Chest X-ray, PA view. Patient: 67 years old, sex F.
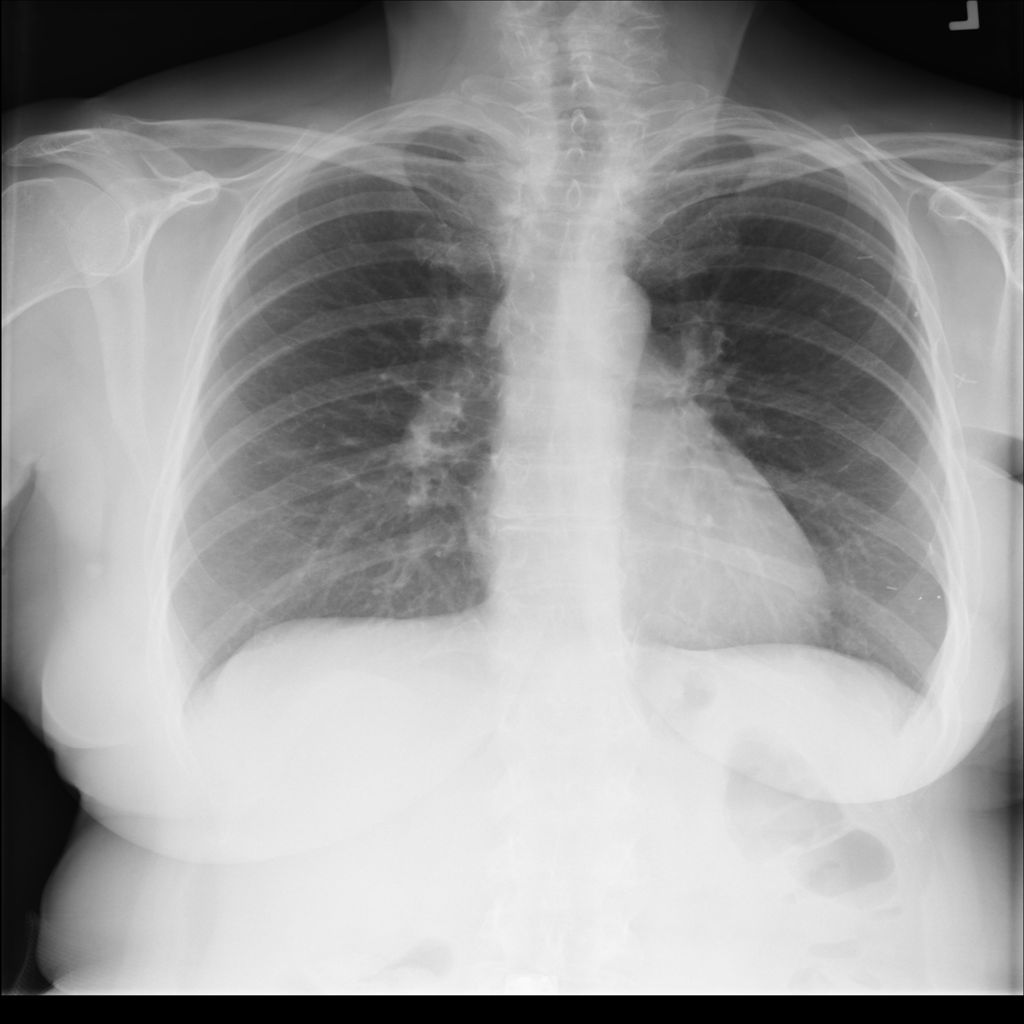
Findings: Infiltration